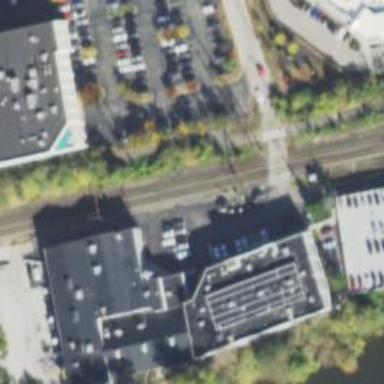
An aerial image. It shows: Railway crossing.